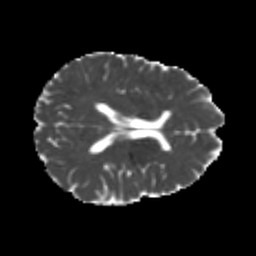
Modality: MD
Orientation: axial
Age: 22
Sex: male
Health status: healthy
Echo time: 0.074 s